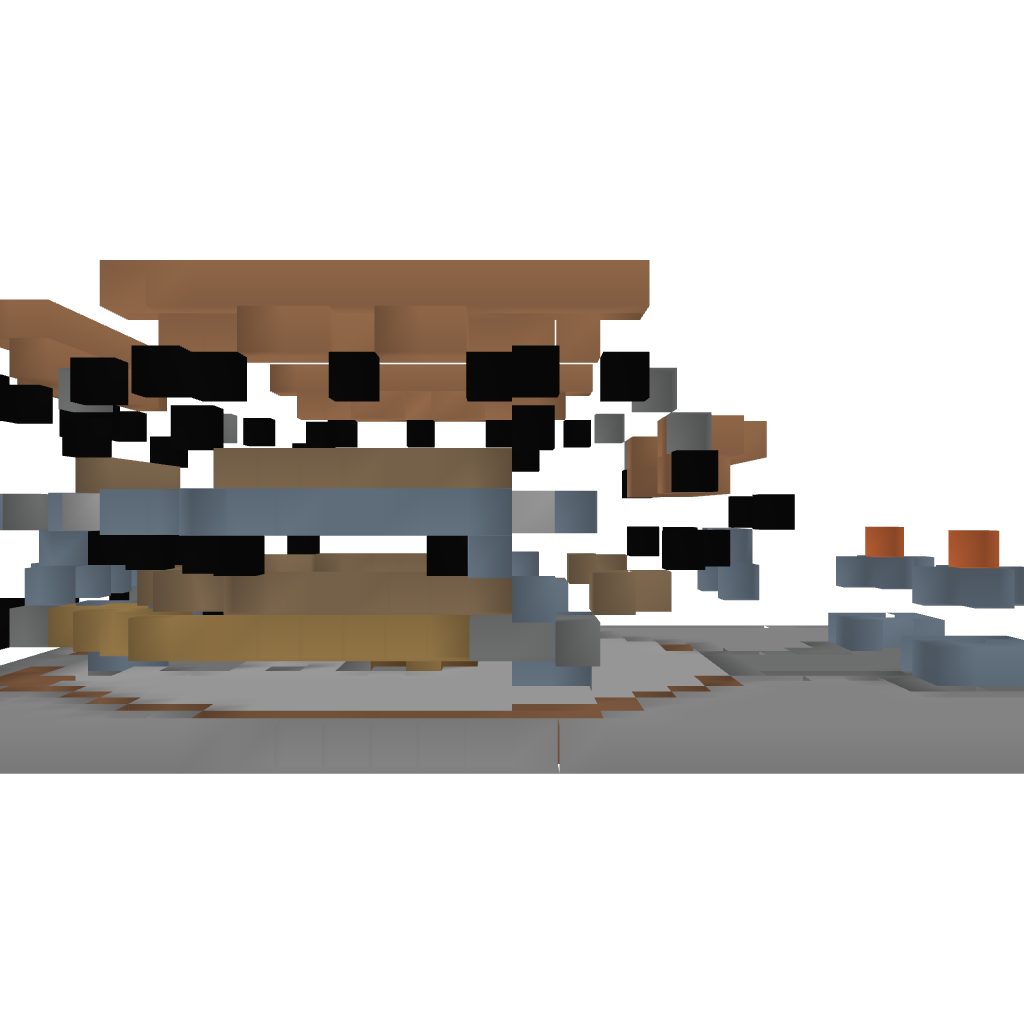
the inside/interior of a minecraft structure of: A Medium Amphitheatre